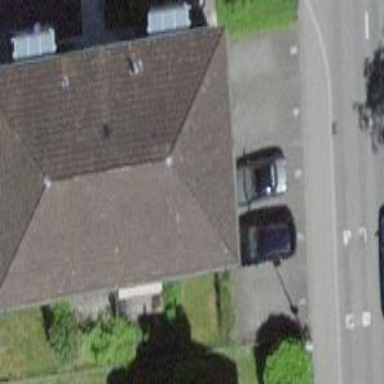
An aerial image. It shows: Apartment building with hipped roof.